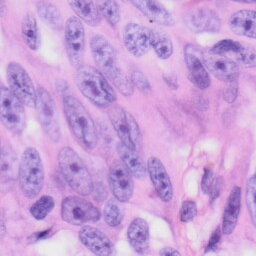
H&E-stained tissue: Skin